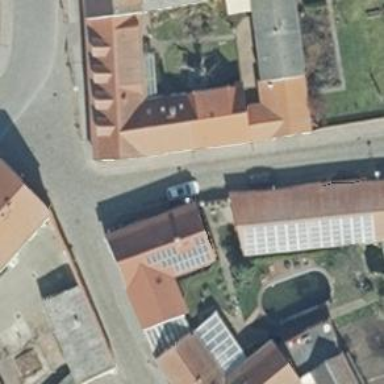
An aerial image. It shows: Building.